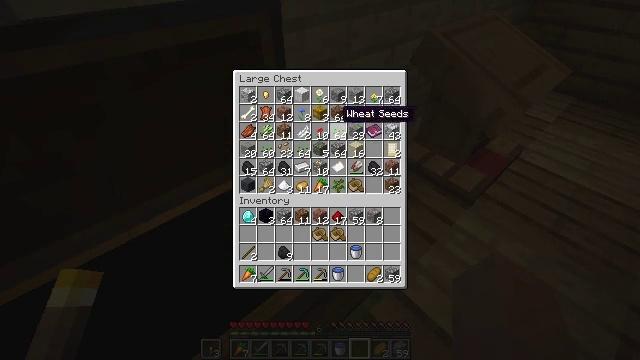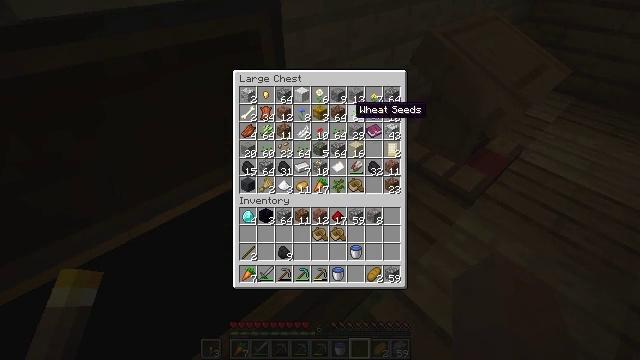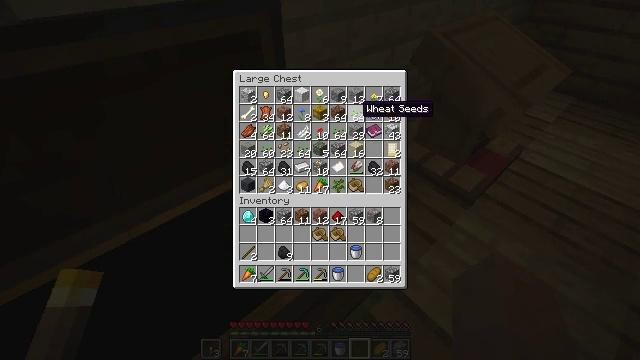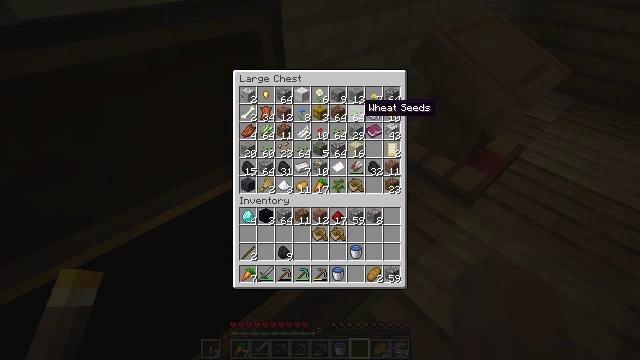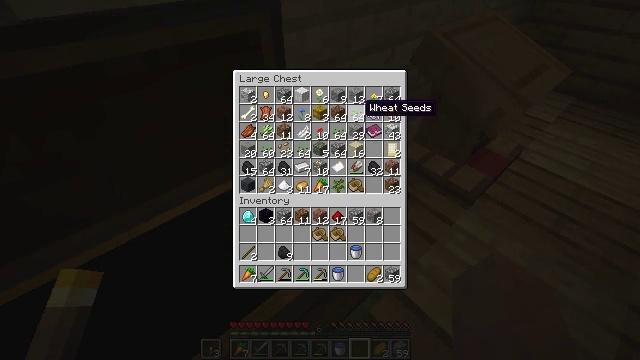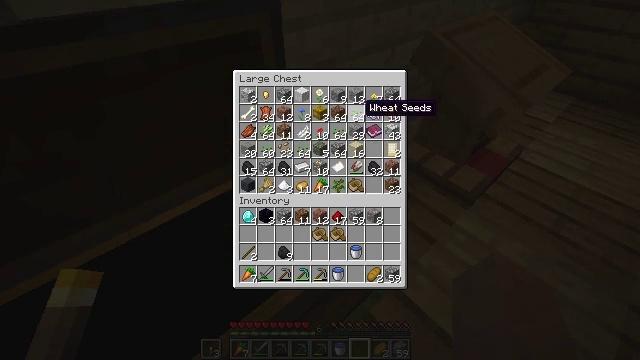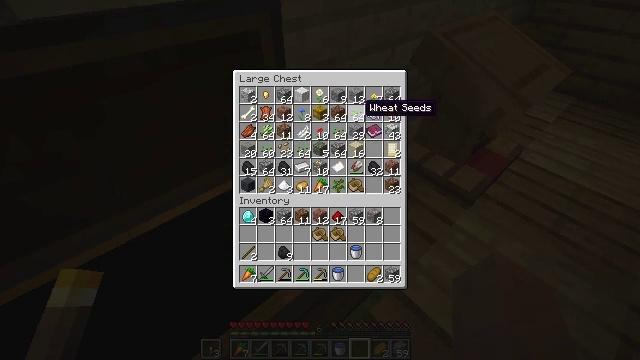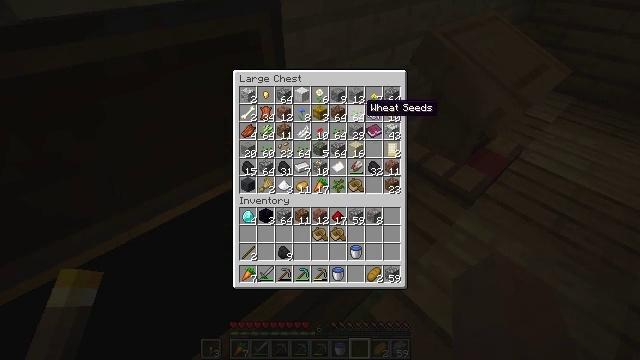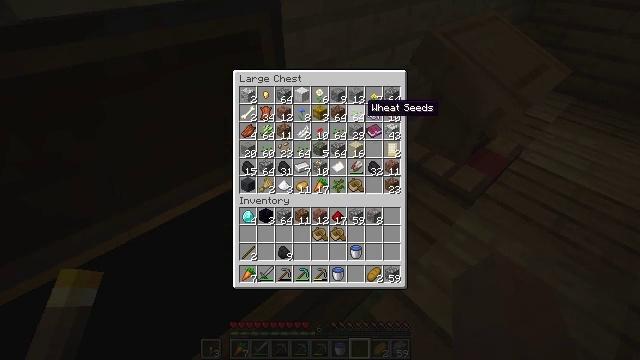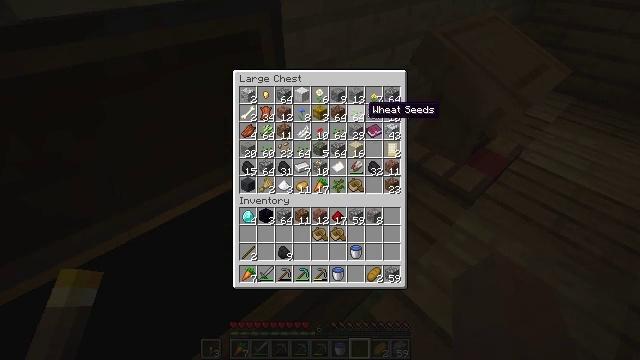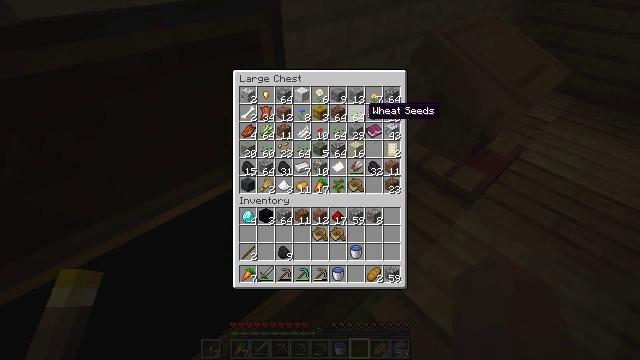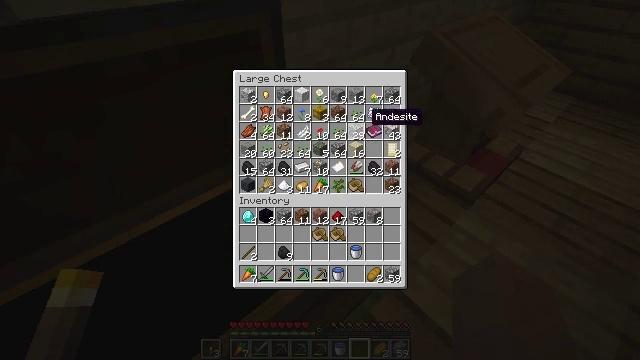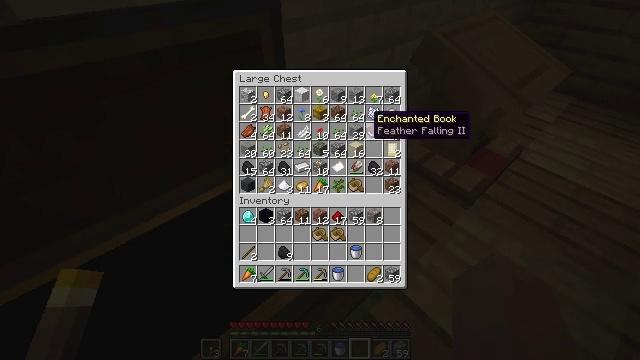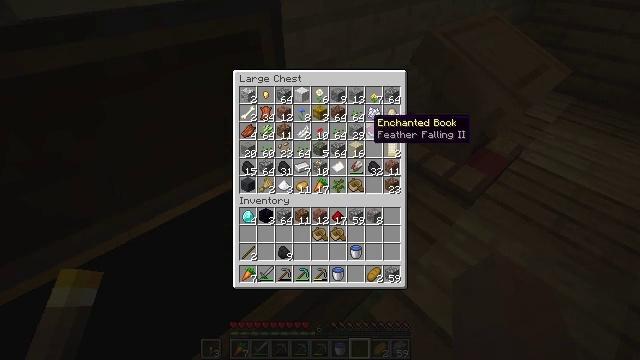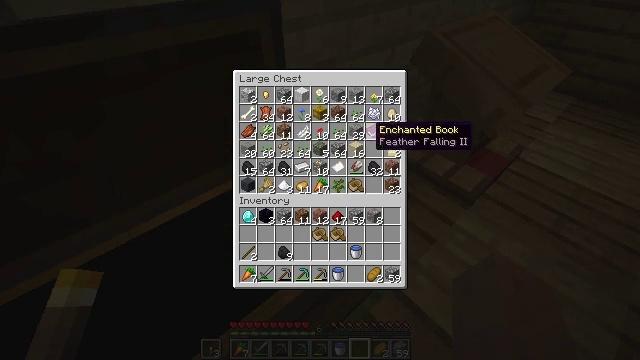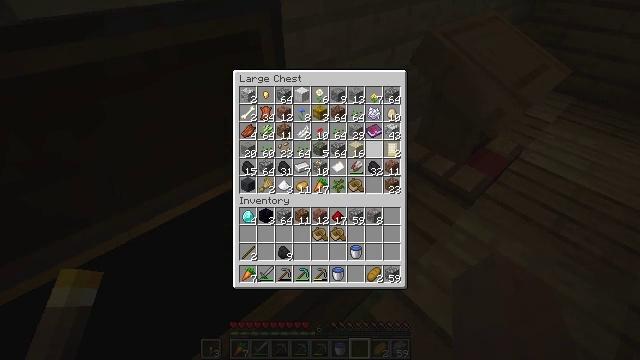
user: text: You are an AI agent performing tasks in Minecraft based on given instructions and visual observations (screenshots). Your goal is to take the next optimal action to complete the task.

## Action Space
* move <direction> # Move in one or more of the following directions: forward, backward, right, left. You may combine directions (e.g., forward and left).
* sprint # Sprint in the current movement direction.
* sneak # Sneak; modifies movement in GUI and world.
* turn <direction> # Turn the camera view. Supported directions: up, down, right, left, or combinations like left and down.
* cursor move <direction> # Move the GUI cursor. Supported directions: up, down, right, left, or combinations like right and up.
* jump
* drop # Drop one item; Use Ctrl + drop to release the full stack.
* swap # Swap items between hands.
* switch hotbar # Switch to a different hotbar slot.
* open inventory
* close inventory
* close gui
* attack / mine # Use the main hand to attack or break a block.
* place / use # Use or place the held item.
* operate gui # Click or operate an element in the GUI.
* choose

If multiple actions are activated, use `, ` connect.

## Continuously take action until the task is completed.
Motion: motion action
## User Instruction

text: Remove a bread from the inventory.
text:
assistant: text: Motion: cursor move right, operate gui
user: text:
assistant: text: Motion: operate gui
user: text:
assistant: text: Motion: operate gui
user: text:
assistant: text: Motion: operate gui
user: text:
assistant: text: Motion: operate gui
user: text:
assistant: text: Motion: operate gui
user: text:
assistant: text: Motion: operate gui
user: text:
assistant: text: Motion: operate gui
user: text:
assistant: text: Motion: operate gui
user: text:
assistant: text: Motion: operate gui
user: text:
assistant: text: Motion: operate gui
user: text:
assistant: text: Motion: operate gui
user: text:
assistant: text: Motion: operate gui
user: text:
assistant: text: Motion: cursor move down, operate gui
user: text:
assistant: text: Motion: operate gui
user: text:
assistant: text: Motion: operate gui
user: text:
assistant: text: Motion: operate gui
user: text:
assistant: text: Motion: operate gui
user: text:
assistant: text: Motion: operate gui
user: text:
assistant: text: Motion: operate gui
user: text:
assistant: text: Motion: operate gui
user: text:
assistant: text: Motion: operate gui
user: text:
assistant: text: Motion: operate gui
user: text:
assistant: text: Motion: operate gui
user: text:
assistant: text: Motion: operate gui
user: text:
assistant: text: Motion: cursor move left and down, operate gui
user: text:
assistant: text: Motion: cursor move left and down, operate gui
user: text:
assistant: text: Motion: cursor move left, operate gui
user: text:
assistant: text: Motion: operate gui
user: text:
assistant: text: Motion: operate gui